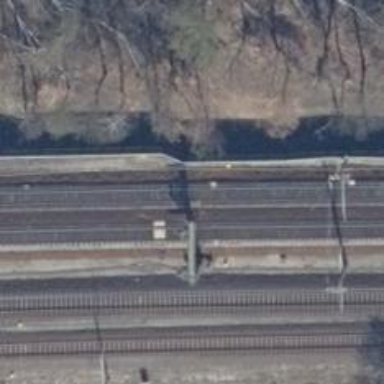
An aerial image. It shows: Railway signal.